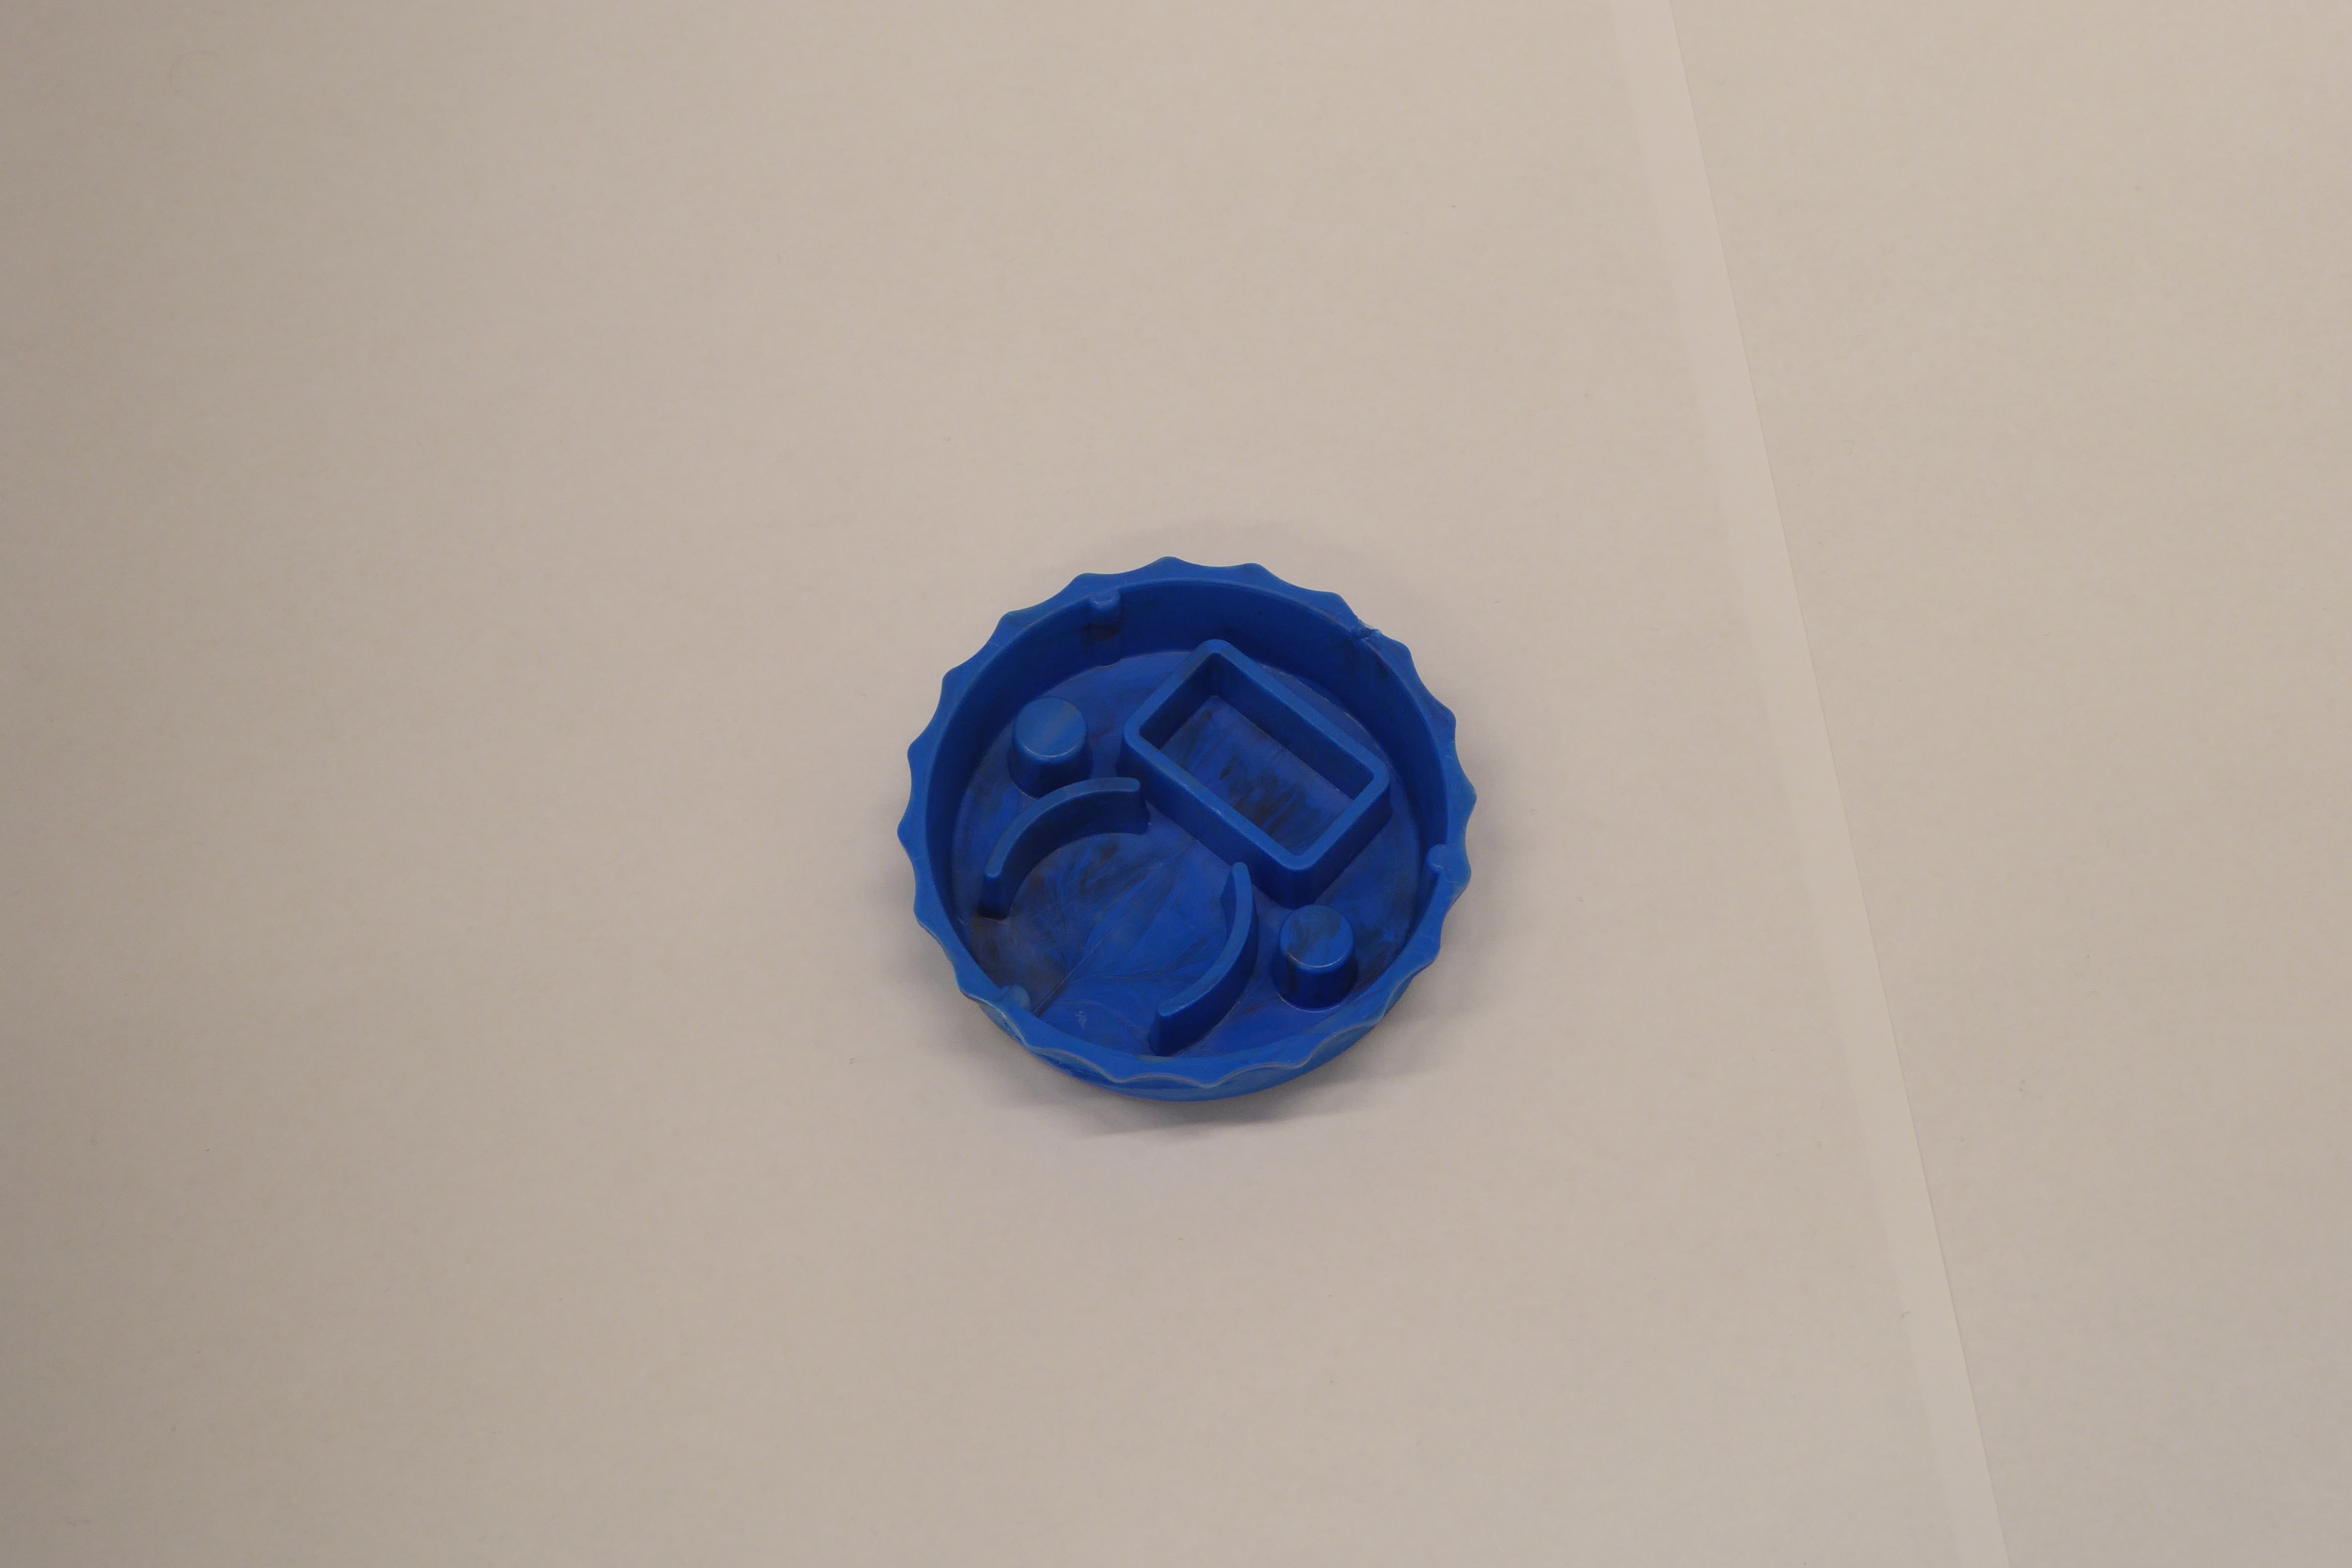
Label: Bottle Opener - Cover